Question: I need some advice about this... I have a program that serves as a utility for another system. My program's function is to monitor the database and locate certain entries with a specific value; This value is produced when the main system encounters a specific condition wherein it cannot process the entry further. When the specific value is located, my program will validate if the requirements needed to process it is available, and call the method where the system stopped it's processing so that it could complete the entry.
My program encounters an error every time it tries to call the method of the main system. The command prompt shows this error "Exception in thread "timer-0" java.lang.NoClassDefFoundError"
bear in mind that the main program is continuously running. It gets another entry every time an entry is finished. So it is possible that my program could be calling a method which is currently in use by the main system.
I'm not sure if the error is due to my program, not locating the method needed as for the NoClassDefFoundError or if my program is trying to call the method which is currently in use by the main program as per the Exception in thread "timer-0".
Also the main and my program is not using any threads.
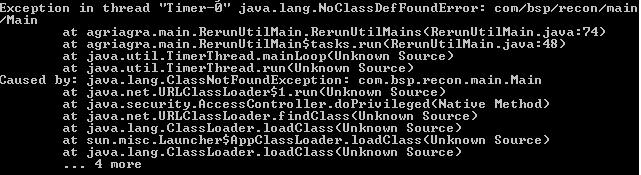
Answer: A 'NoClassDefFoundError' means that your program was trying to load a class that was not on its classpath (or strictly, could not be resolved by the classloader).
If this works, it could simply be that you're launching it without including a required library on the classpath.
Alternatively, I have seen this before with Java apps that communicate between themselves, when an internal class from the remote app is passed back to the caller and cannot be instantiated. For example, the remote app might be using some JDBC/ORM framework, which throws a custom subclass of 'SQLException'. This exception bubbles up through the remote call and back across to the local app, which cannot instantiate the specific subclass. In this latter case, have a look at logs on the remote app to see if you can spot a problem that's occurring there.
In any case, you should be able to resolve this by adding class/JAR to your classpath; it may simply be a challenge to work out exactly which one. A "kitchen sink" approach might help you get past this specific problem and see what the underlying one (if any) is.